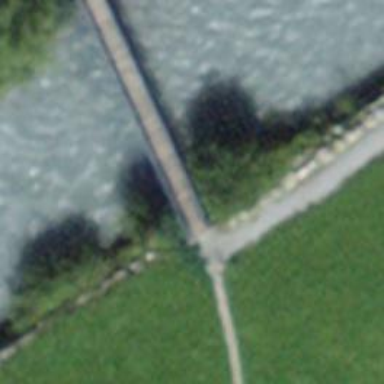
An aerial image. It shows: Path on bridge.